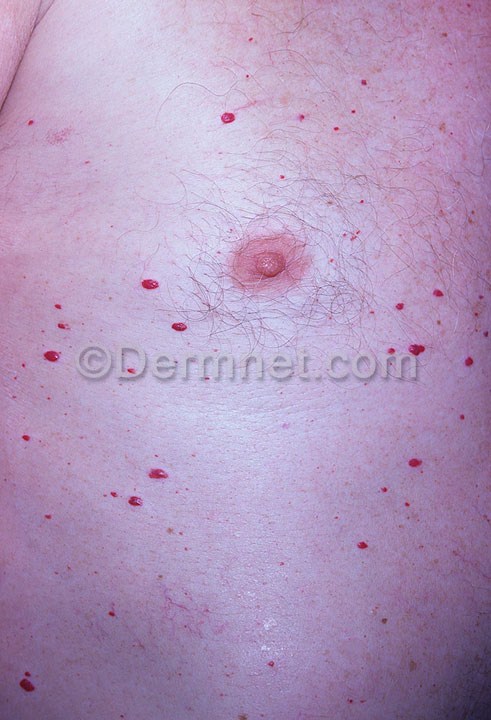
Disease: Vascular Tumors